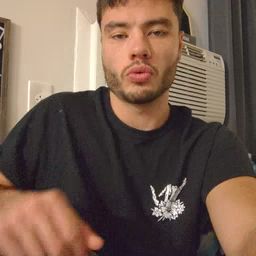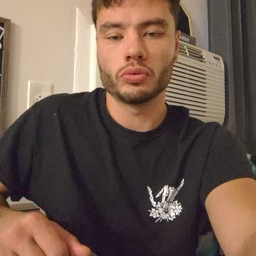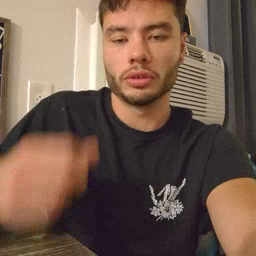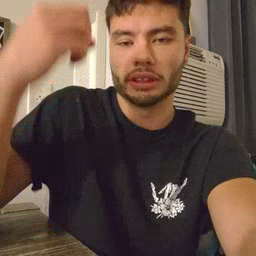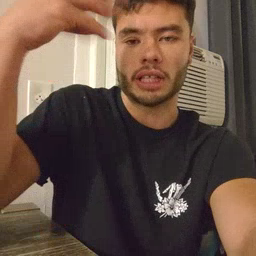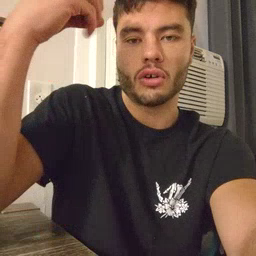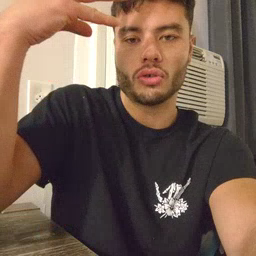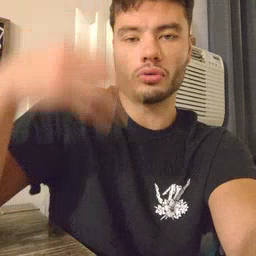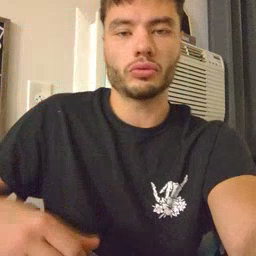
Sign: shower